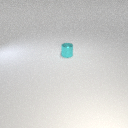
small cyan metal cylinder